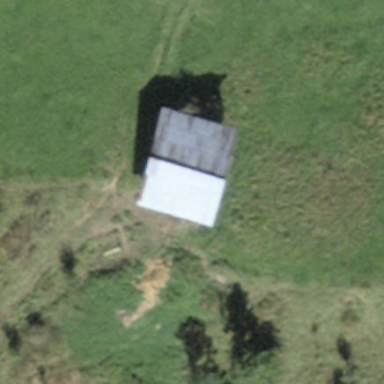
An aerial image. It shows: Barn.